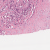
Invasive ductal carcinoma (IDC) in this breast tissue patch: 1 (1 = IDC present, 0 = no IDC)